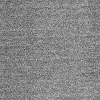
Atmospheric dust classification: dusty